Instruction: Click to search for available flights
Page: home
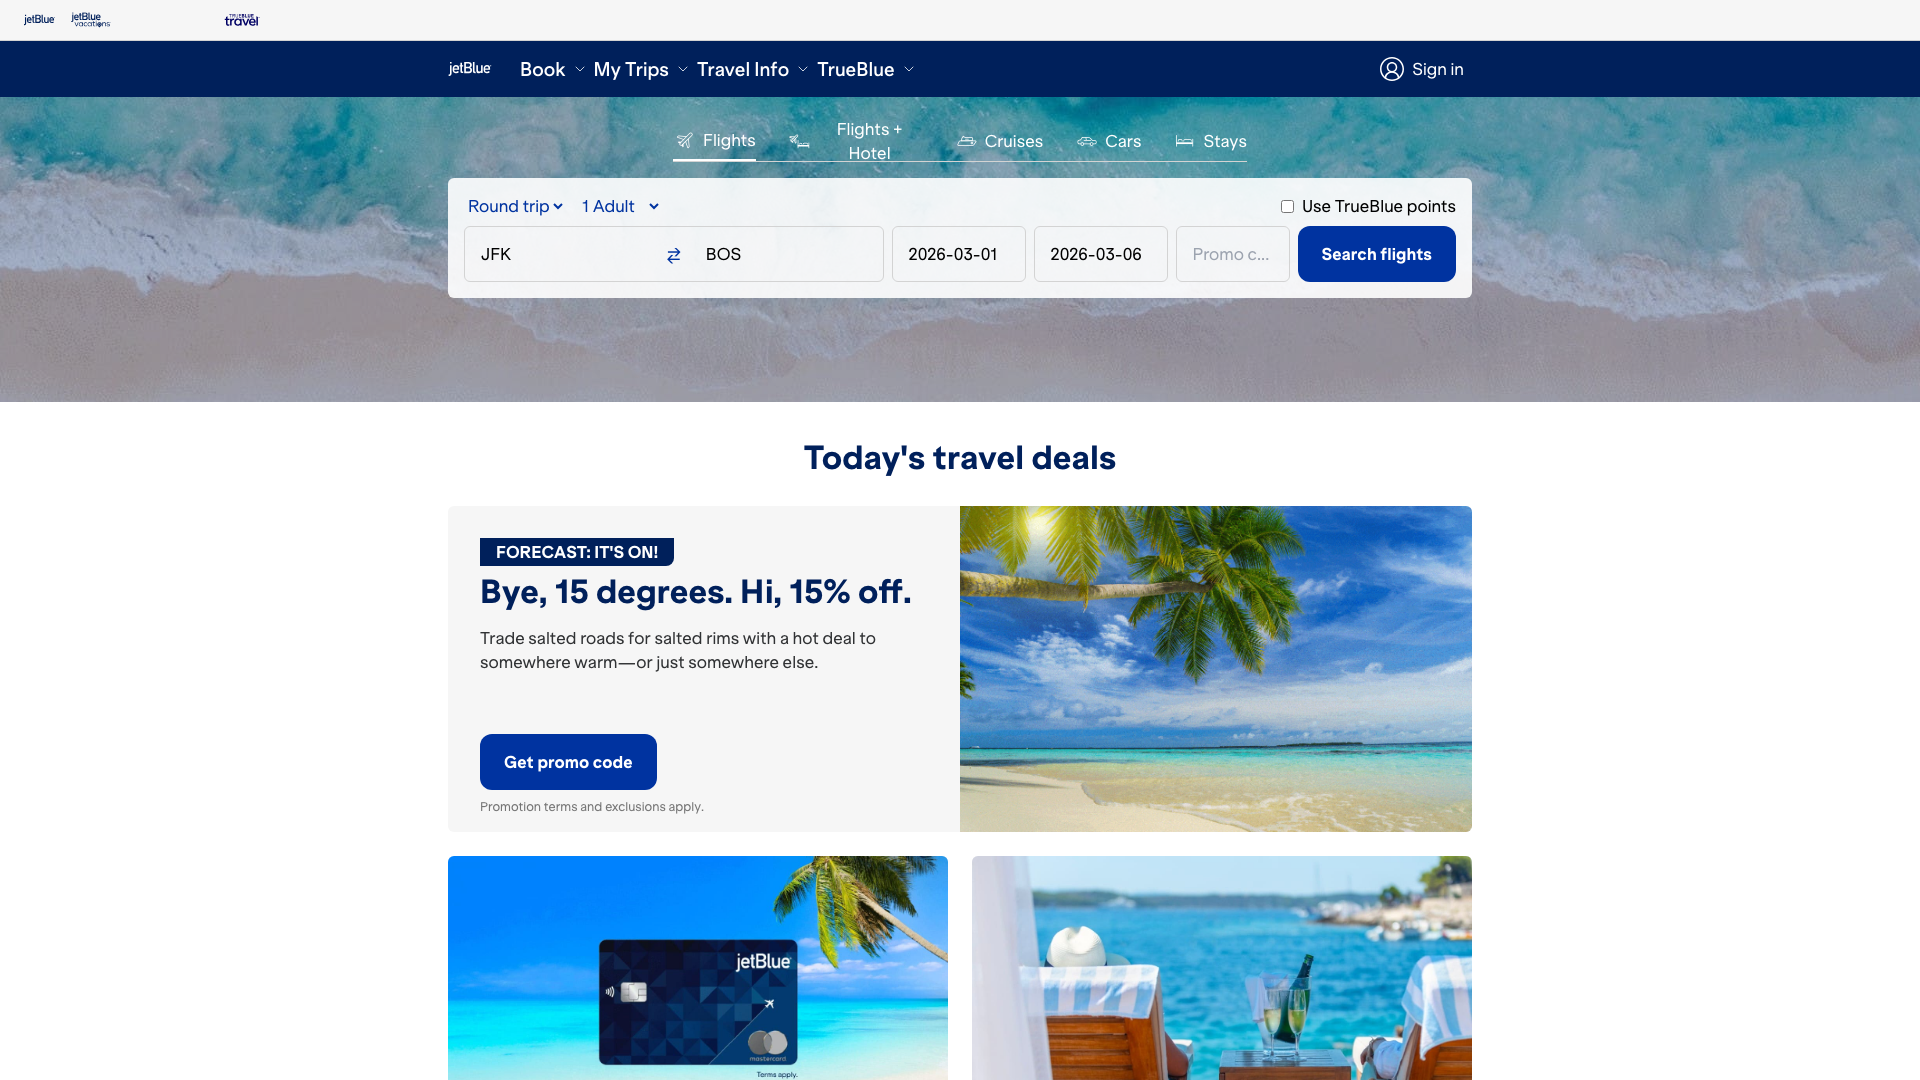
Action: click